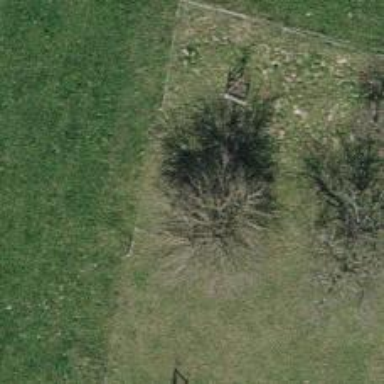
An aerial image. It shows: Single tag "natural: tree."